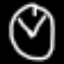
Label: clock